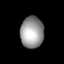
Tissue: prostate
Cell type: T cells
Senescence score: 0.721
Nuclear area (px): 704
Mean DAPI intensity: 154.781